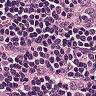
Metastatic tissue present: no